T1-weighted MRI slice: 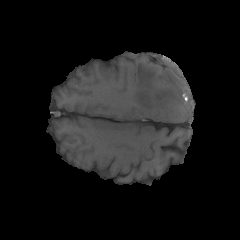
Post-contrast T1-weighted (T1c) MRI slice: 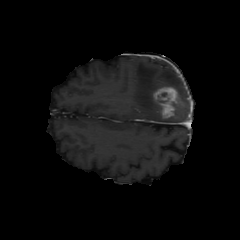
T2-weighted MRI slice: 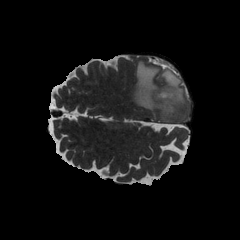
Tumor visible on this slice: yes